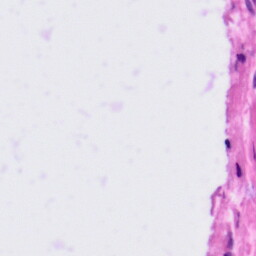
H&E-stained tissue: Tonsil